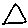
Label: triangle